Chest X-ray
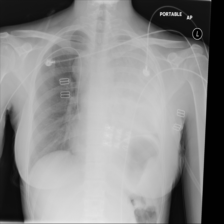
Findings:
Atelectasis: negative
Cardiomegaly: negative
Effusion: negative
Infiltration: negative
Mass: negative
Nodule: negative
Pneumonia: negative
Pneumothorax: negative
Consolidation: negative
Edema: negative
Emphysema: negative
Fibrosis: negative
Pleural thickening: negative
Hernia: negative